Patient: sex F, age 56
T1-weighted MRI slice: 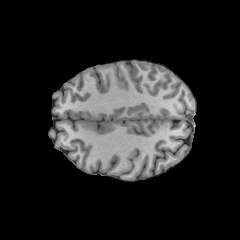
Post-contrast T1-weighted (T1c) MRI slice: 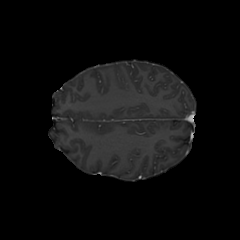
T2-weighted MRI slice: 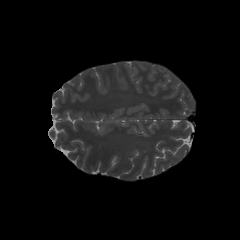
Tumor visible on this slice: no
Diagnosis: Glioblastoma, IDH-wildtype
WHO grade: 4